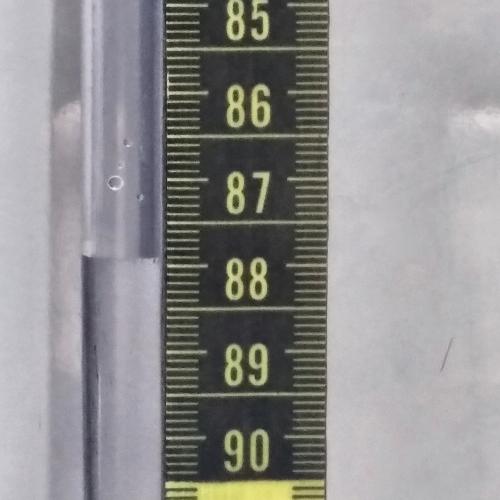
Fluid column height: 87.9 cm